Field crop: maize
Growth stage: 1
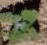
Species: chenopodium